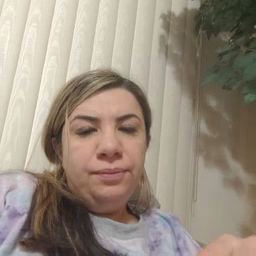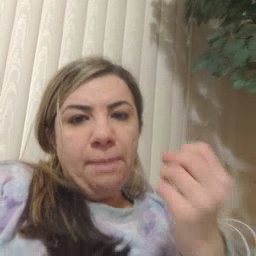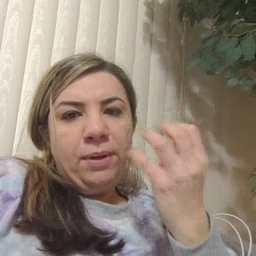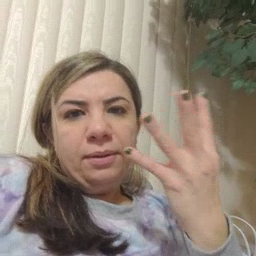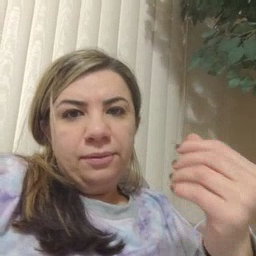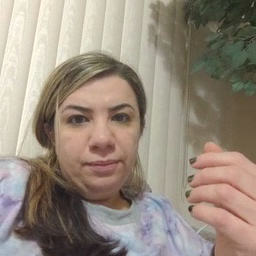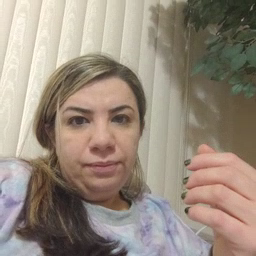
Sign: many